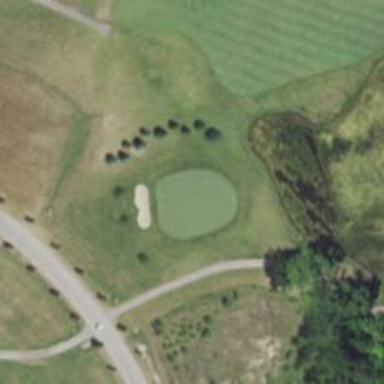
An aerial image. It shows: Golf hole.